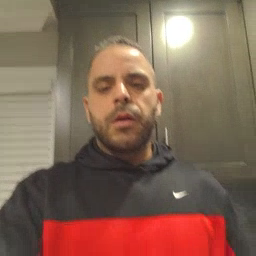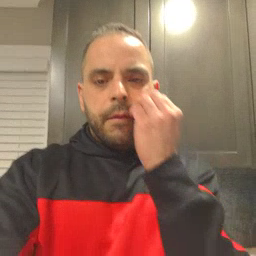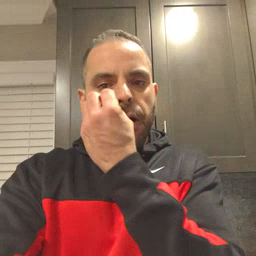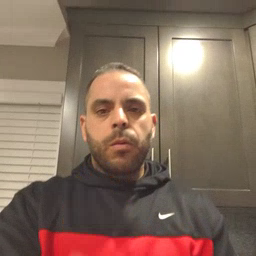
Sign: flower